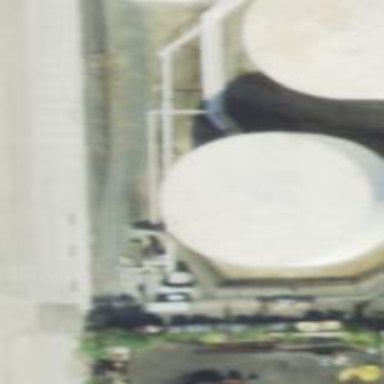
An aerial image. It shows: Storage tank which is man-made and housed in building.